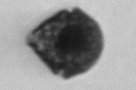
Label: Scrippsiella